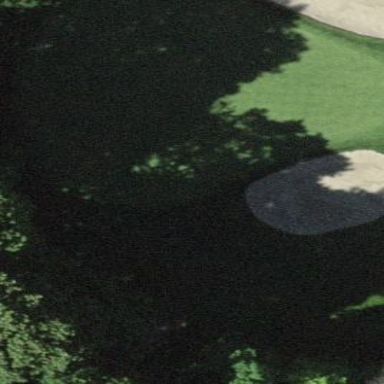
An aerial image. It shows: Picturesque green golfing area with grass land use.